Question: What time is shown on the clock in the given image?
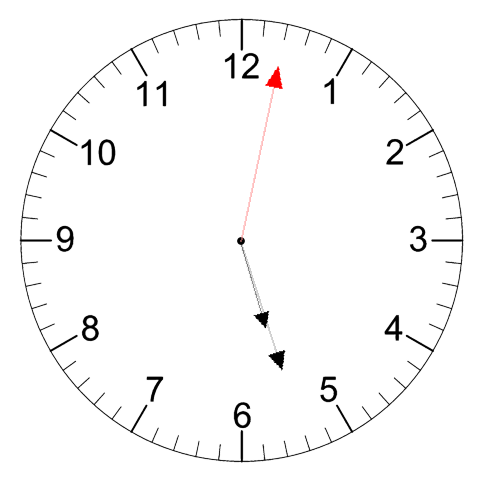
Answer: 05:27:02